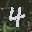
Label: 4